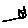
Label: cat